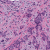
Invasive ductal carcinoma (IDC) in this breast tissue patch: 1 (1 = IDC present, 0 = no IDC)